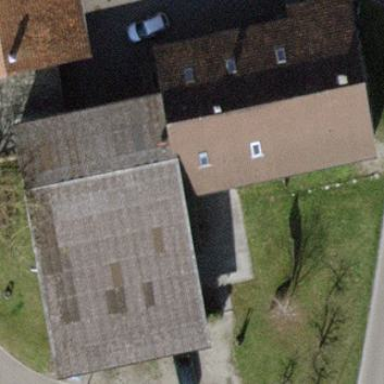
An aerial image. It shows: Farm building with gabled roof.